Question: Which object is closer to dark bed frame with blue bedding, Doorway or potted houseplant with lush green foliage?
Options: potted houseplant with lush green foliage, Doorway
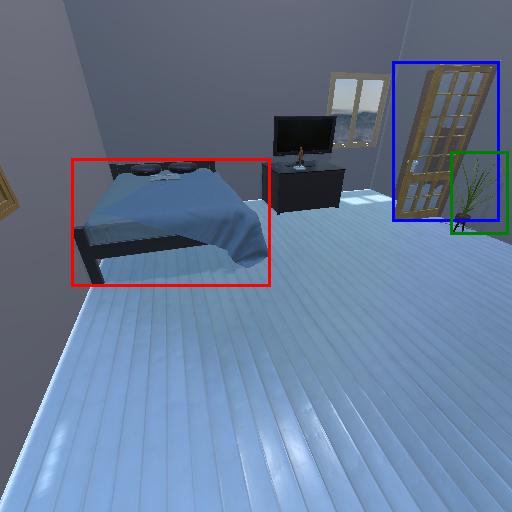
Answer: potted houseplant with lush green foliage